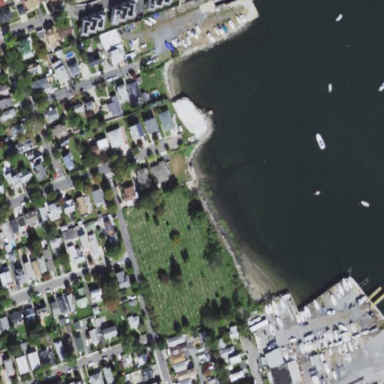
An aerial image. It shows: Cemetery.